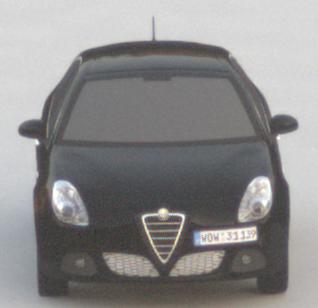
Make: Alfa Romeo
Model: Giulietta 1.4 TB 16V
Detailed model: Giulietta (940)
Model produced from: 2010/05
Model produced until: 2013/03
Doors: 5
Color: black
Road condition: dry road
Daytime: sunrise or sunset
Contrast: low contrast